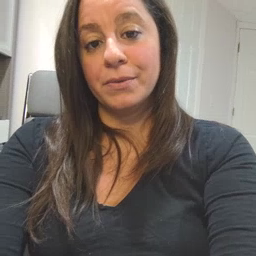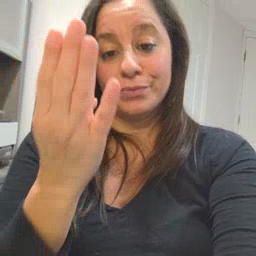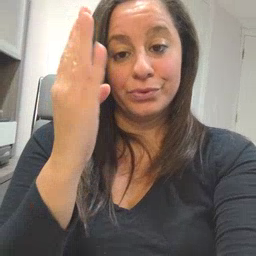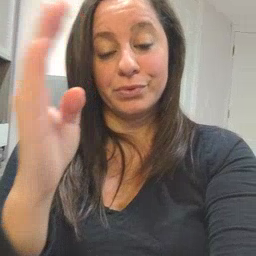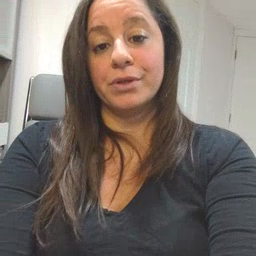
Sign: blue